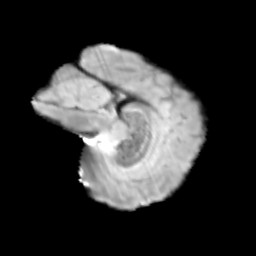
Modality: T2w
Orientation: sagittal
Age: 9
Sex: male
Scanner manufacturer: siemens
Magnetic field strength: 3 T
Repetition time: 3.8 s
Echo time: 0.07 s